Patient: sex M, age 71
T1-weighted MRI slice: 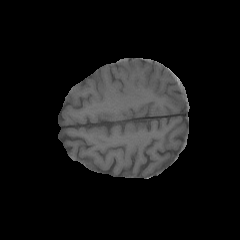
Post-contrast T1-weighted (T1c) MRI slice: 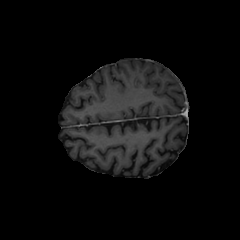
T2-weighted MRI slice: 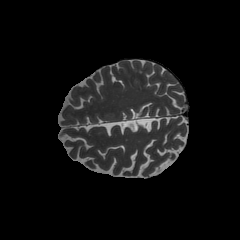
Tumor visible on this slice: no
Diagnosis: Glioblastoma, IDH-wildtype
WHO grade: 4